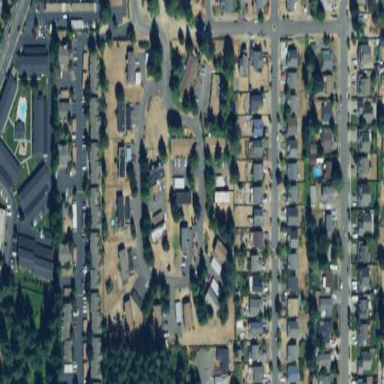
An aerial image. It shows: Residential area within neighborhood.